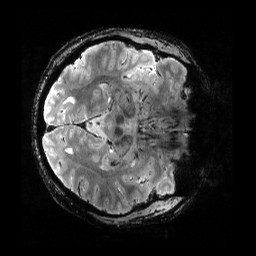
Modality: T2starw
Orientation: axial
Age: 29
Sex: male
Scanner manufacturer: siemens
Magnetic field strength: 6.98 T
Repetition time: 4.91 s
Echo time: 0.016 s